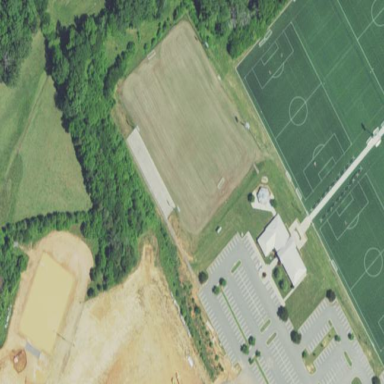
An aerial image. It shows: Soccer pitch for outdoor sports and leisure activities.